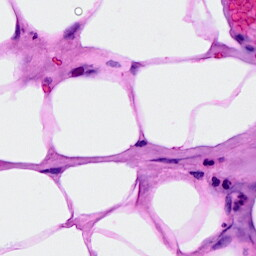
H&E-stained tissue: Breast